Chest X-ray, PA view. Patient: 57 years old, sex F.
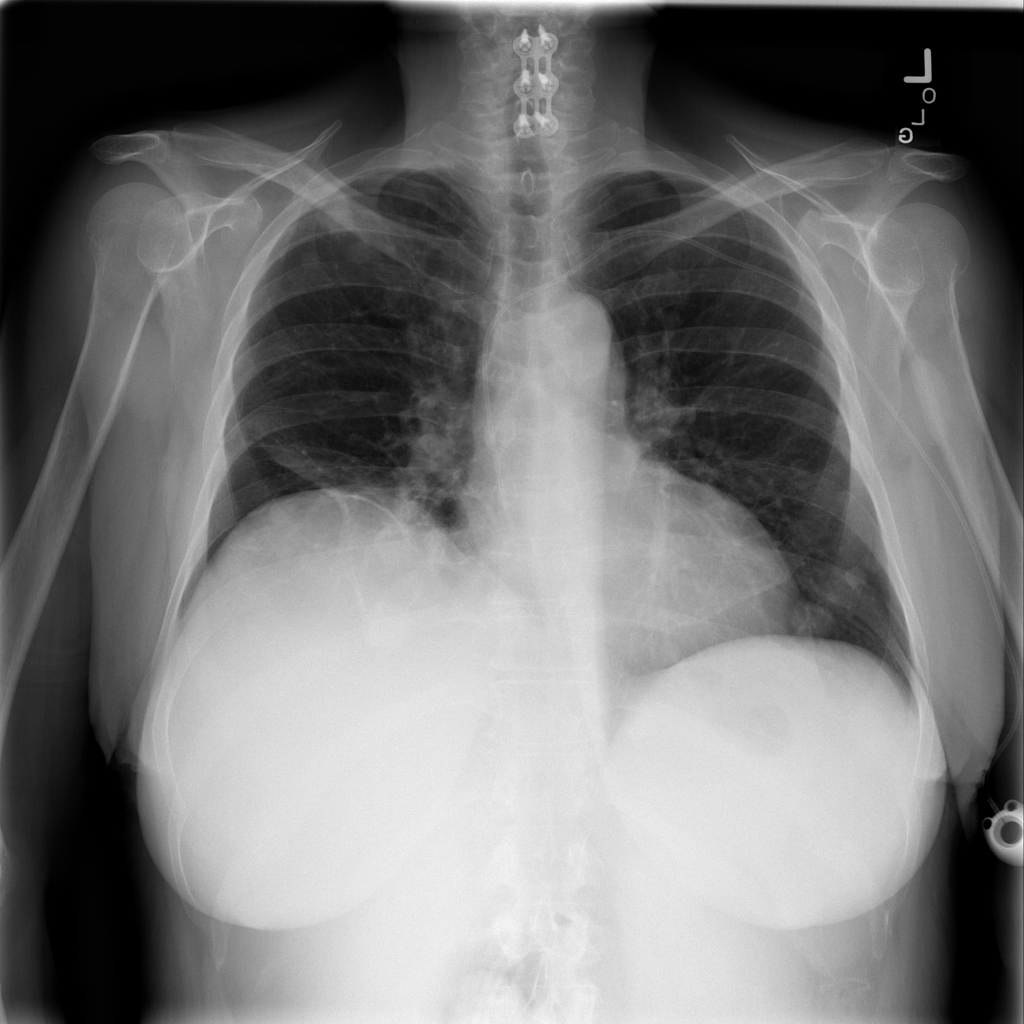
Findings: Atelectasis